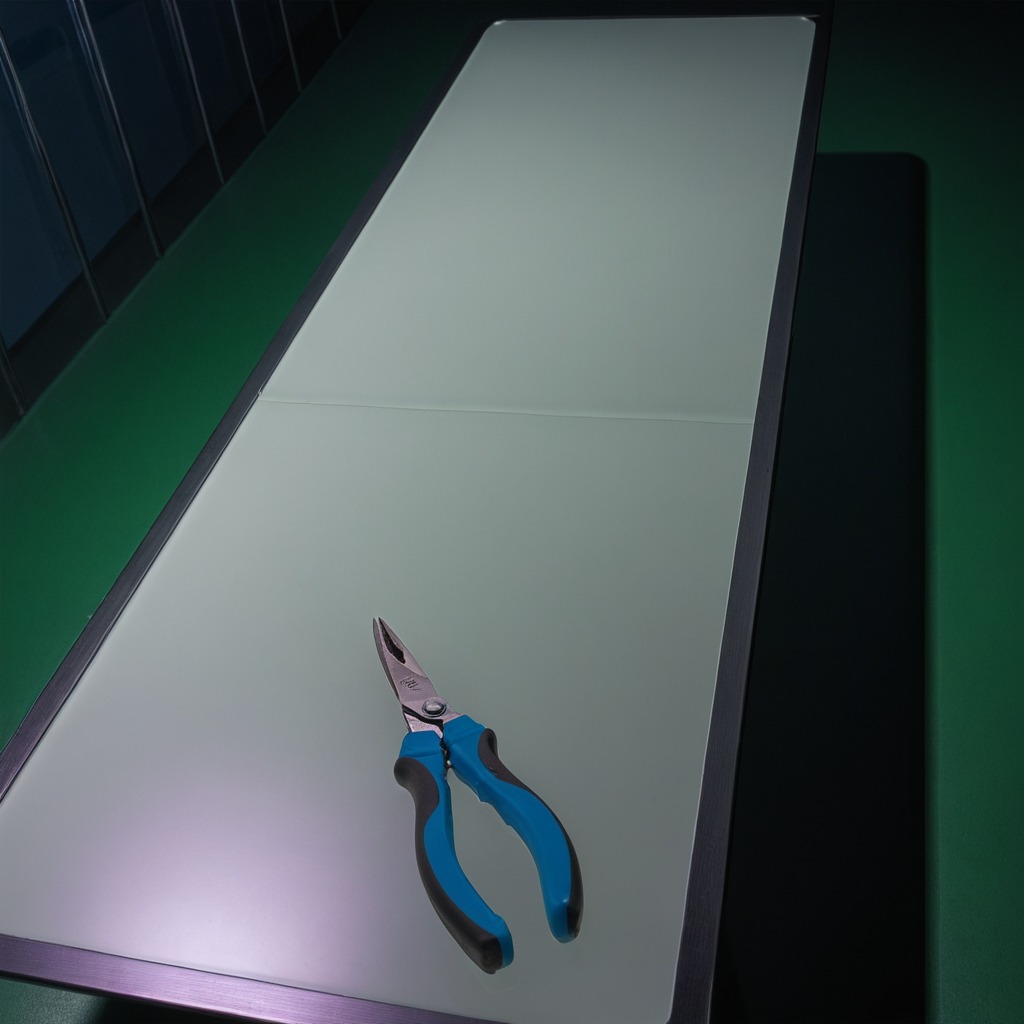
A plier is lying on the clean empty table in a railway signal maintenance room.